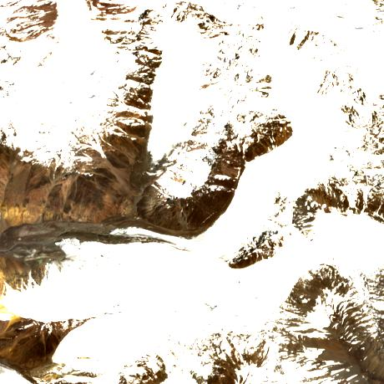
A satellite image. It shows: Majestic glacier in the distance.